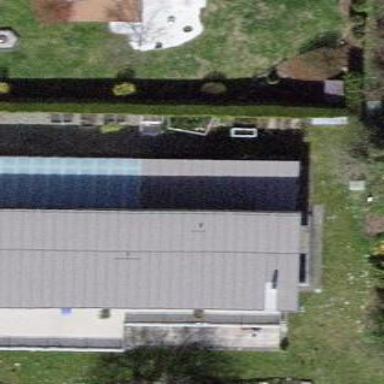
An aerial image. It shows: Simple house.